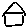
Label: house